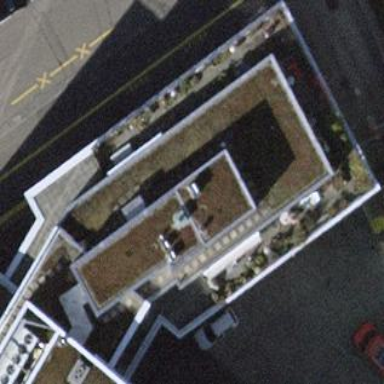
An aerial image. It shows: Commercial building.